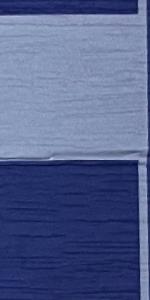
Label: Empty